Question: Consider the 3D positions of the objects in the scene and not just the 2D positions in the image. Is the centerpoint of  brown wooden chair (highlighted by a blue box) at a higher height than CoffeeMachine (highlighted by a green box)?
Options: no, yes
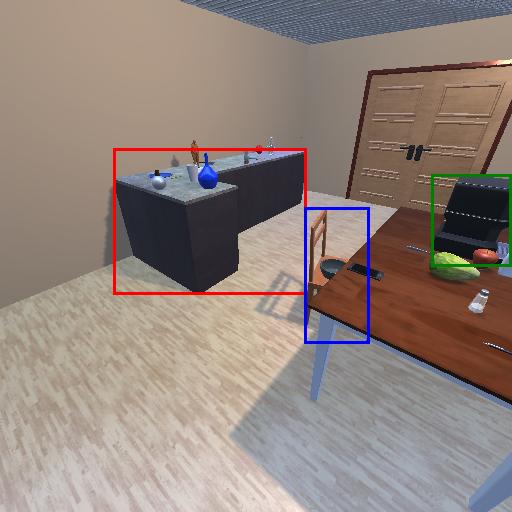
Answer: no